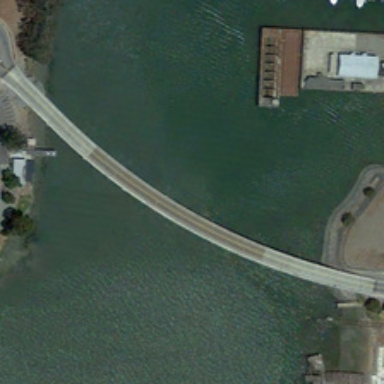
A bridge is over a river near several buildings and some boats .